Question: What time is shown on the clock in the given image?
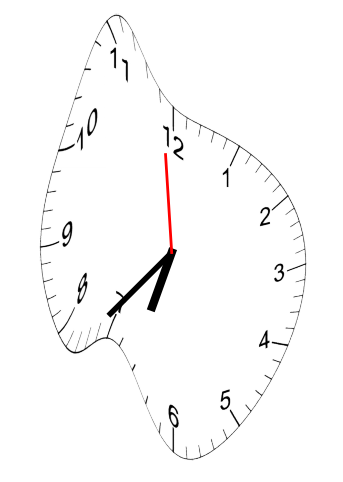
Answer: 06:36:59